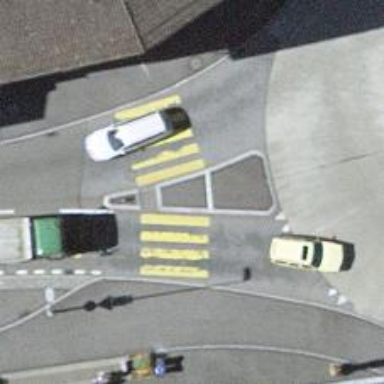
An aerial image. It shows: Marked zebra crossing with pedestrian island.